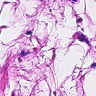
Metastatic tissue present: no